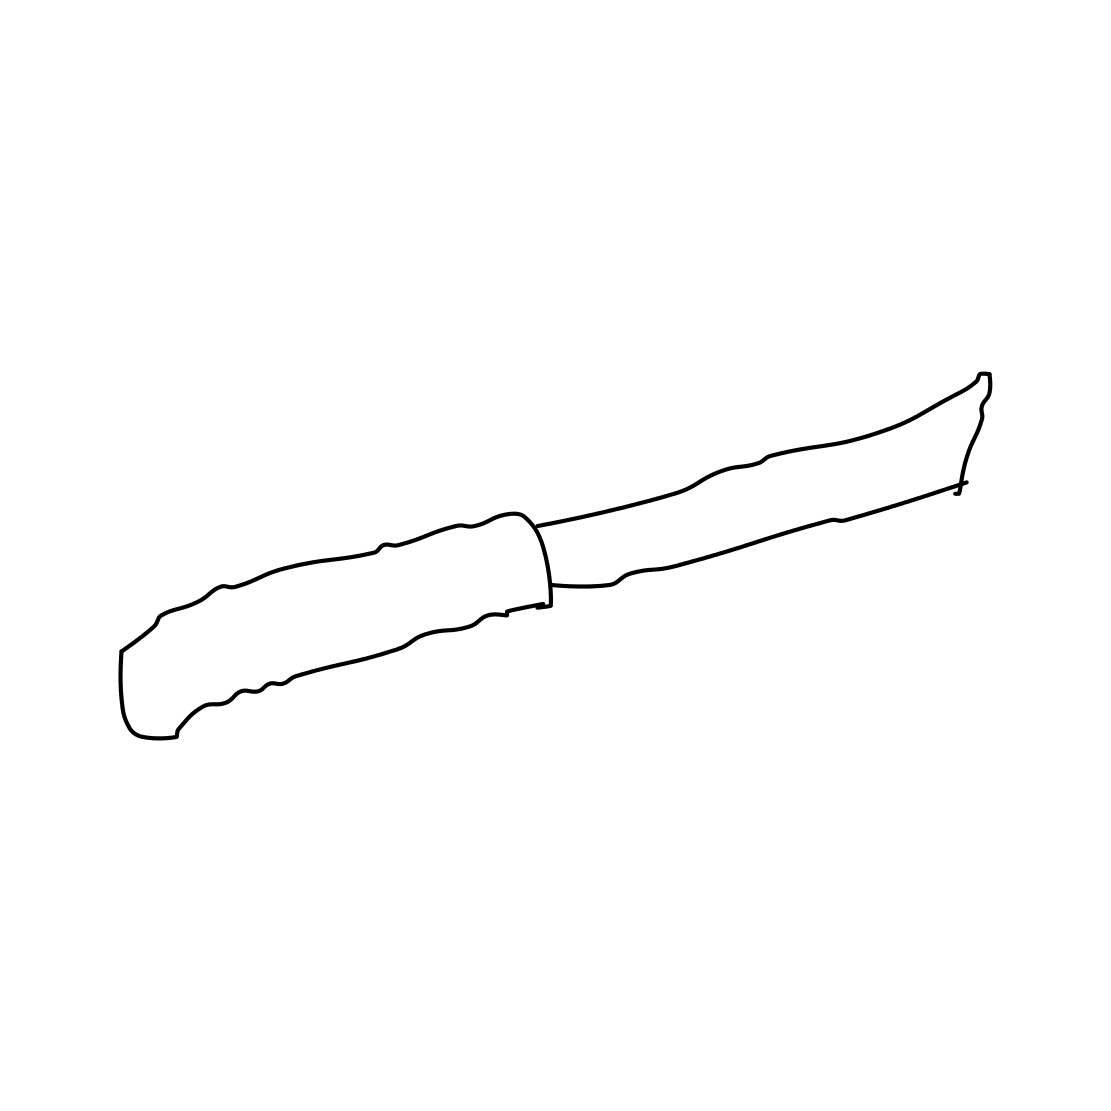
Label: knife